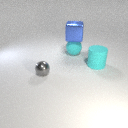
large cyan rubber sphere behind small gray metal sphere